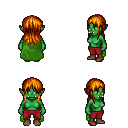
a pixel art fantasy rpg character, female body template, orc, green skin, green cape, red pants, dark blonde unkempt hairstyle, brown shoes, four views (front, back, left, right), 2x2 character sprite sheet, small pixel art, hard edges, no anti-aliasing